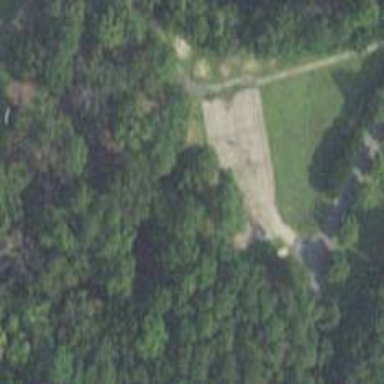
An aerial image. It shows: Disc golf tee area.